Question: In a lesson from codeschool, the code in the top-left block is demonstrated to be incorrect.
"Of course it is", I say to myself. I've learned it should be '@name = name'. What's the new problem? Why is "self" necessary here instead? See my working code below:

'''
class UserList
attr_accessor :name
def initialize(name)
@name = name
end
end
list = UserList.new('celebrities')
list.name
'''
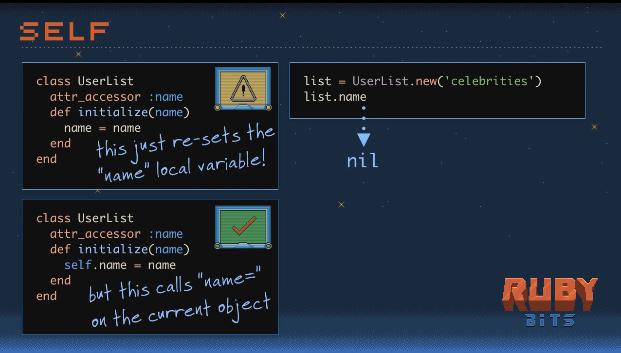
Answer: 'self' is not necessary here. What you are doing is equivalent. Either way is fine.